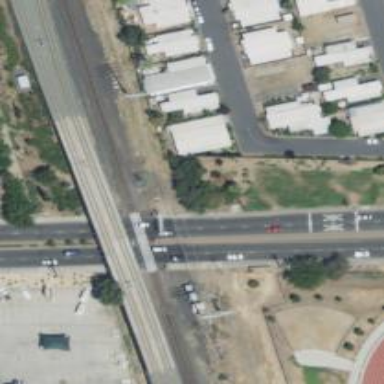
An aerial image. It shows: Level crossing along the railway.